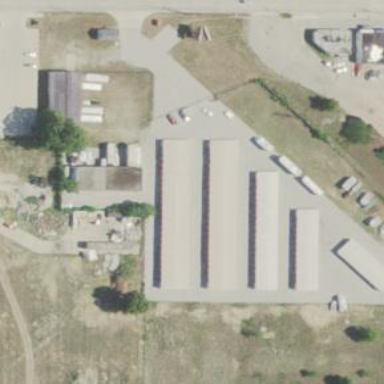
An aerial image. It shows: Storage rental shop.